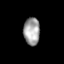
Tissue: skin
Cell type: Epithelial cells
Senescence score: 0.2631
Nuclear area (px): 438
Mean DAPI intensity: 161.495